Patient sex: F
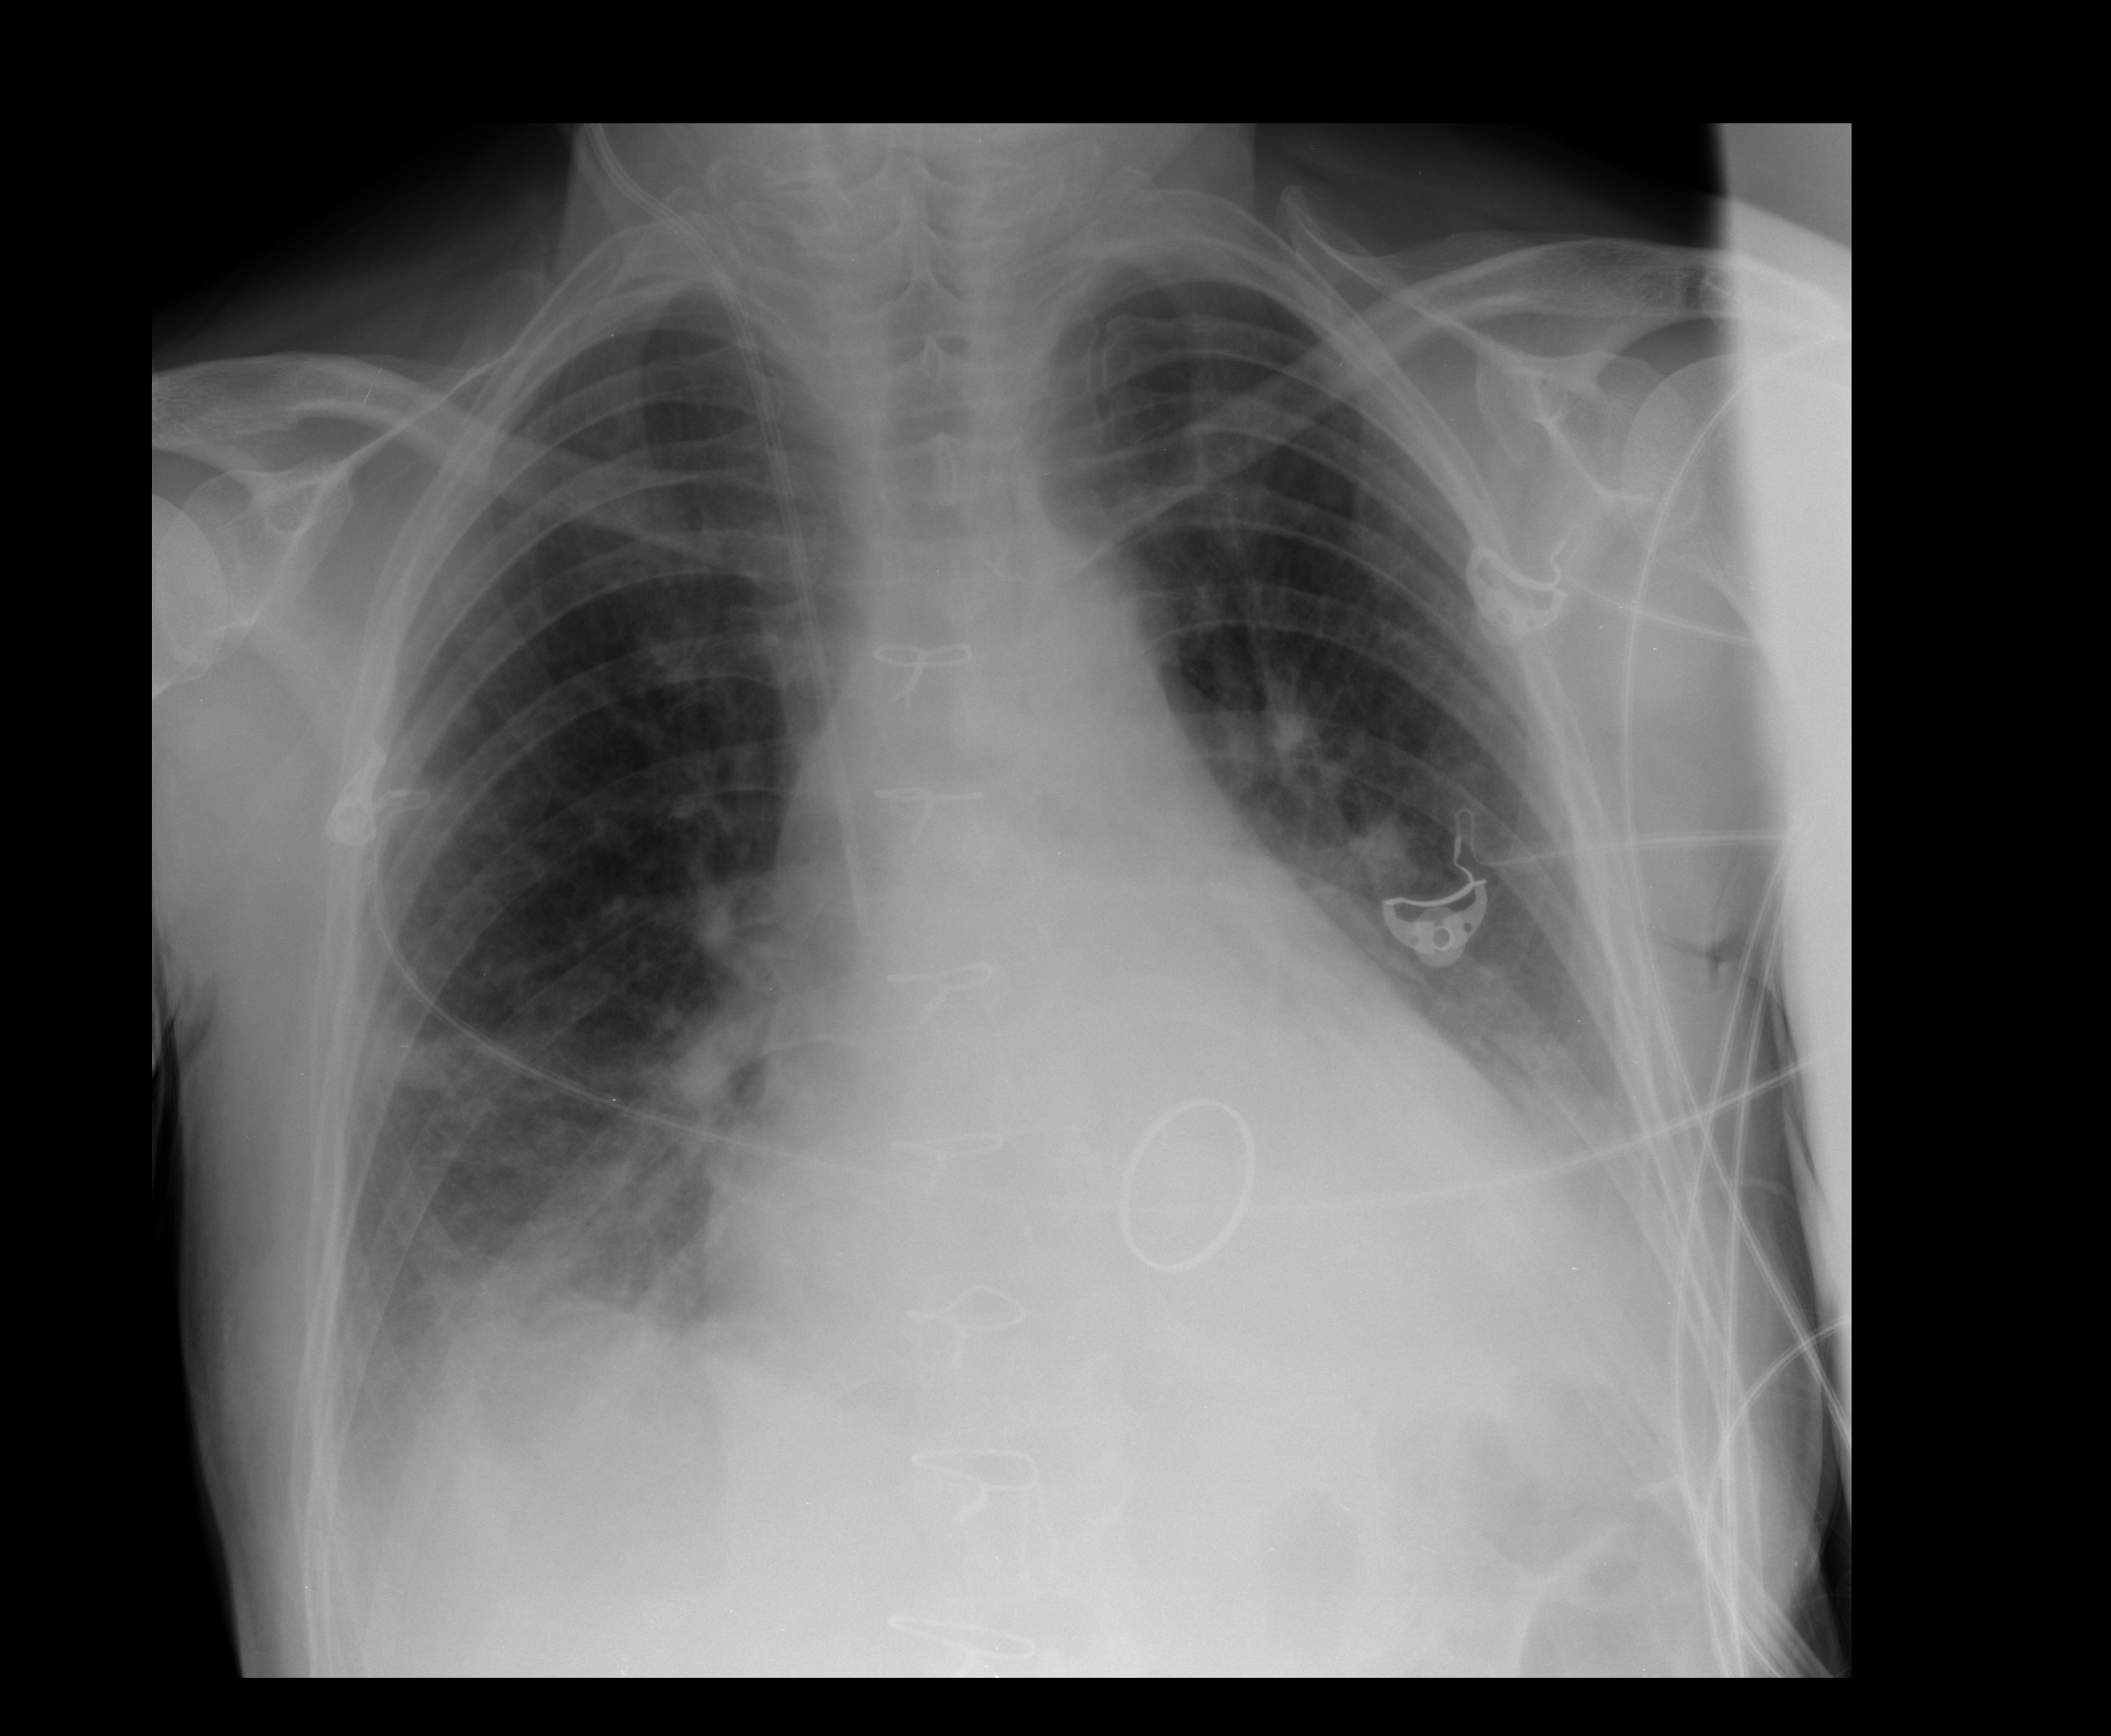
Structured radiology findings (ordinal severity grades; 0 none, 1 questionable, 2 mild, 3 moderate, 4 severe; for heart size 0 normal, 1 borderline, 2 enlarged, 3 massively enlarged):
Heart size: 2
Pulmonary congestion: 1
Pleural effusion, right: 0
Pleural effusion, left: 2
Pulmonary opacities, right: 2
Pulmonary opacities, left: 0
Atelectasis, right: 2
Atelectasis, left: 2